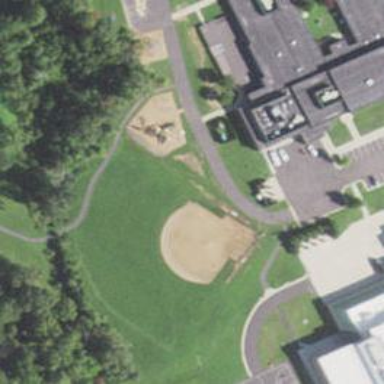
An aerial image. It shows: Baseball pitch for leisure land.